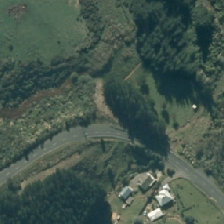
Land cover: grose_broom